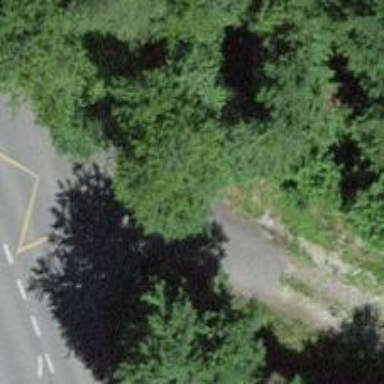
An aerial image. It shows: Bollard.